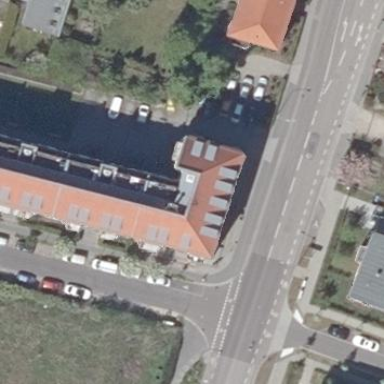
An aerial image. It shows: Apartment building with quadruple saltbox roof shape.